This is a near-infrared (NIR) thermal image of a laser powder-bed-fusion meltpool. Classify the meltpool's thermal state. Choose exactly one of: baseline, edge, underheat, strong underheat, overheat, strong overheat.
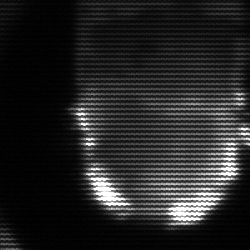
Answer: baseline